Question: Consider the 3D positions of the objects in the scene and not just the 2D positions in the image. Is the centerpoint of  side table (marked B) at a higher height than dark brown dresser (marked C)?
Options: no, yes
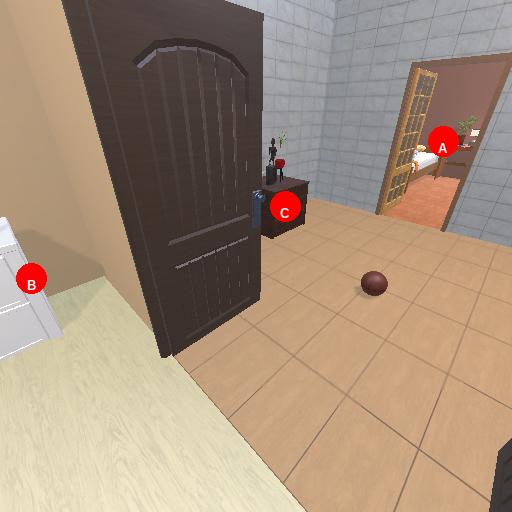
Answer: no